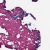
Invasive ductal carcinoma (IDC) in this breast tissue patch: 0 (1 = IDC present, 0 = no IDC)